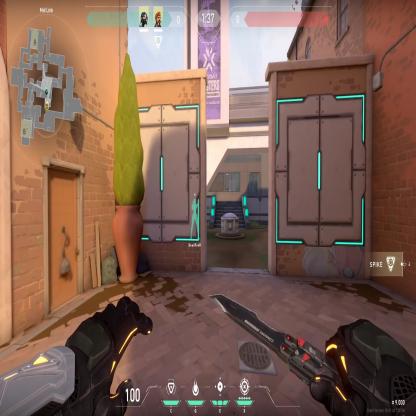
Label: teammate